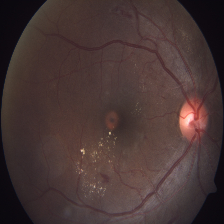
Diabetic retinopathy grade: Severe